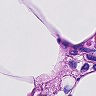
Metastatic tissue present: no